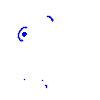
Particle: pion